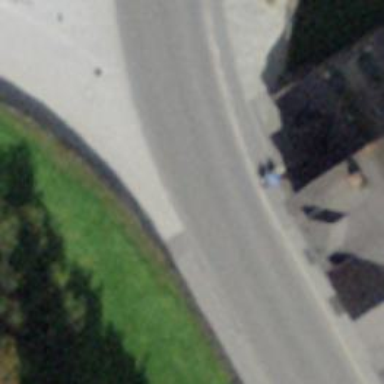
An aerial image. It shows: Tertiary road with asphalt surface and sidewalks on both sides.